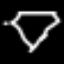
Label: diamond